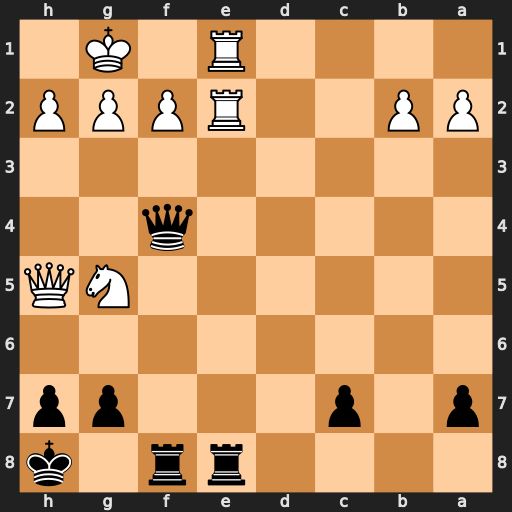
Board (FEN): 4rr1k/p1p3pp/8/6NQ/5q2/8/PP2RPPP/4R1K1
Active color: b
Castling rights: -
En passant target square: -
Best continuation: Qxf2+ Rxf2 Rxe1+ Rf1 Rfxf1#